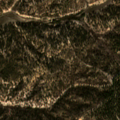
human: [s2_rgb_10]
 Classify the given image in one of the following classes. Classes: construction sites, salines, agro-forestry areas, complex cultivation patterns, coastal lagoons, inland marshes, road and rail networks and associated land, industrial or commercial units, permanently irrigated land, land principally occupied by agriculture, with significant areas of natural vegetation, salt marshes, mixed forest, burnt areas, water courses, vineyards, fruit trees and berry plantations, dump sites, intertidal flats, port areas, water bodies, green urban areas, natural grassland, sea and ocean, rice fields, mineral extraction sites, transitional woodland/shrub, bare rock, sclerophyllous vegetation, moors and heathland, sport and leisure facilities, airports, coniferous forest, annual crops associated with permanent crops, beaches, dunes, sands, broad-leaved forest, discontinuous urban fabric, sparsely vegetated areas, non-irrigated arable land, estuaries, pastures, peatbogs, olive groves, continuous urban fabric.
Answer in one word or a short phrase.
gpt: non-irrigated arable land, broad-leaved forest, transitional woodland/shrub